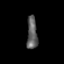
Tissue: skin
Cell type: Epithelial cells
Senescence score: 0.2456
Nuclear area (px): 336
Mean DAPI intensity: 94.509